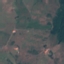
Land use / land cover: Pasture